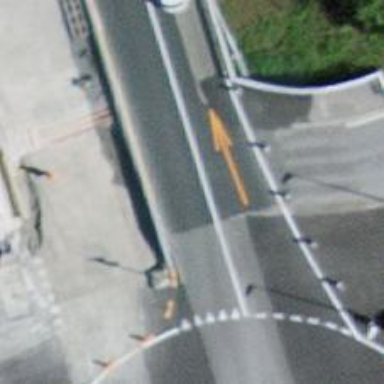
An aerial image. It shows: Secondary road with asphalt surface and lanes for cycling in both directions.